Question: When I am developing my ASP.Net App, the following error was displayed.
> Error CS0266
Cannot convert implicitly a type 'System.Linq.IQueryable' into 'Microsoft.EntityFrameworkCore.Query.IIncludableQueryable' There is an explicit conversion (check if you lack a cast) urlapp12 C:\Users\mjkpt\source\repos\teststage\urlapp12\urlapp12\Controllers\TagsController.cs 37 active

't.Urlid' and 'Urlid' are both 'int'.
The code including the error is the following:
'''
//int id, [Bind("BlogId,Userid,Url,Title")] Blog blog
// GET: Tags
// public async Task<IActionResult> Index()
public async Task<IActionResult> Index(int id, [Bind("Urlid,Userid,UrlStr,Title")] Url blog, int Urlid)
{
/*
return View(await _context.Tag.ToListAsync());
*/
var blogging02Context = _context.Tag.Include(t => t.Blog);
if (!string.IsNullOrEmpty(Urlid.ToString()))
{
blogging02Context = blogging02Context.Where(t => t.Urlid == Urlid);
}
ViewBag.Urlid = Urlid;
return View(await blogging02Context.ToListAsync());
// return View (await _context.Tag.ToListAsync());
}
'''
The 'Url' model is the following:
'''
using System;
using System.Collections.Generic;
using System.ComponentModel.DataAnnotations;
namespace urlapp12.Models
{
public partial class Url
{
public Url()
{
Post = new HashSet<Post>();
}
[Key]
public int Urlid { get; set; }
public string UserId { get; set; }
public string UrlStr { get; set; }
public string Title { get; set; }
public string CreatedBy { get; set; }
public string CreatedBy_UserName { get; set; }
[System.ComponentModel.DataAnnotations.Schema.Column(TypeName = "datetime2")]
public DateTime CreatedAt_UtcDt { get; set; }
[System.ComponentModel.DataAnnotations.Schema.Column(TypeName = "datetime2")]
public DateTime CreatedAt_LocalDt { get; set; }
public string LastUpdatedBy { get; set; }
public string LastUpdatedBy_UserName { get; set; }
[System.ComponentModel.DataAnnotations.Schema.Column(TypeName = "datetime2")]
public DateTime LastUpdatedAt_UtcDt { get; set; }
[System.ComponentModel.DataAnnotations.Schema.Column(TypeName = "datetime2")]
public DateTime LastUpdatedAt_LocalDt { get; set; }
public virtual ICollection<Tag> Tag { get; set; }
public virtual ICollection<BlogIUDSqlHistory> BlogIUDSqlHistory { get; set; }
public ICollection<Post> Post { get; set; }
/*
public List<Tag> Tag { get; set; }
public List<Post> Post { get; set; }
*/
}
}
'''
The 'Tag' model is the following:
'''
using System;
using System.Collections.Generic;
using System.ComponentModel.DataAnnotations;
using System.Linq;
using System.Threading.Tasks;
namespace urlapp12.Models
{
public class Tag
{
[Key]
public int TagId { get; set; }
public int DispOrderNbr { get; set; }
public string tagItem { get; set; }
public int Urlid { get; set; }
public string CreatedBy { get; set; }
public string CreatedBy_UserName { get; set; }
[System.ComponentModel.DataAnnotations.Schema.Column(TypeName = "datetime2")]
public DateTime CreatedAt_UtcDt { get; set; }
[System.ComponentModel.DataAnnotations.Schema.Column(TypeName = "datetime2")]
public DateTime CreatedAt_LocalDt { get; set; }
public string LastUpdatedBy { get; set; }
public string LastUpdatedBy_UserName { get; set; }
[System.ComponentModel.DataAnnotations.Schema.Column(TypeName = "datetime2")]
public DateTime LastUpdatedAt_UtcDt { get; set; }
[System.ComponentModel.DataAnnotations.Schema.Column(TypeName = "datetime2")]
public DateTime LastUpdatedAt_LocalDt { get; set; }
[System.ComponentModel.DataAnnotations.Schema.ForeignKey("Urlid")]
public Url Blog { get; set; }
}
}
'''
(2018-05-19 18:17 add)
I have tried Mohsin Mehmood code, and unfortunately other errors occured.
> Error CS0266 Cannot cast implicitly Type
'System.Linq.IQueryable' into
'Microsoft.EntityFrameworkCore.DbSet'. There is
an explicit cast. (Are you missing cast?)
C:\Users\mjkpt\source\repos\teststage\urlapp12\urlapp12\Controllers\TagsController.cs 45 ActiveError CS0266 Cannot cast implicitly Type
'Microsoft.EntityFrameworkCore.Query.IIncludableQueryable' into
'Microsoft.EntityFrameworkCore.DbSet'. There is
an explicit cast. (Are you missing cast?)
C:\Users\mjkpt\source\repos\teststage\urlapp12\urlapp12\Controllers\TagsController.cs 45 Active
(2018-05-19 18:43 Added)
Thank you very much user1672994
:It was necessary to make a little change like the following, but it is not a big problem:
'''
var blogging02Context = _context.Tag.Include(t => t.Blog).Where(t => t.Urlid == Urlid));
'''
'''
var blogging02Context = _context.Tag.Include(t => t.Blog).Where(t => t.Urlid == Urlid);
'''
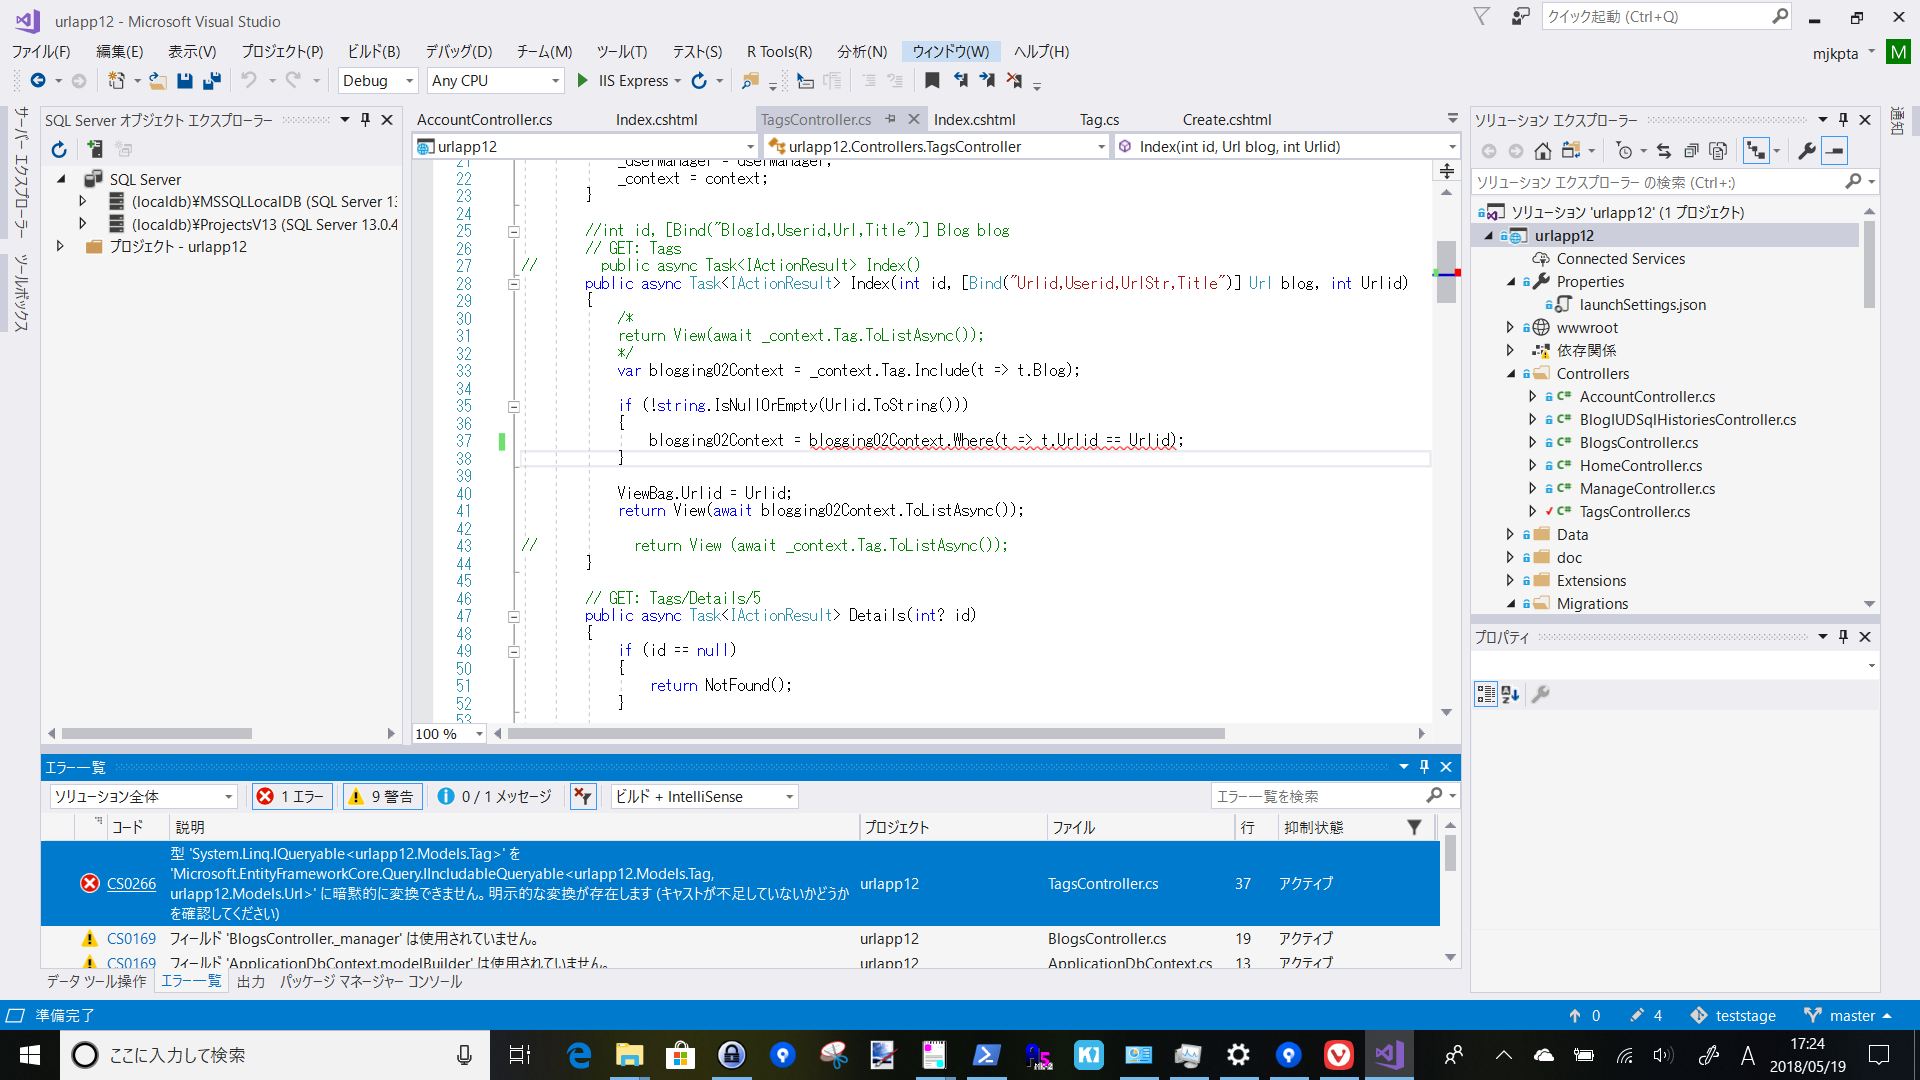
Answer: The compile time error is correct as at the first line you have defined the 'var blogging02Context' to '_context.Tag.Include(....'; This 'Include' method returns 'Microsoft.EntityFrameworkCore.Query.IIncludableQueryable' type. Later, you are adding 'where' clause on the 'blogging02Context' which returns 'System.Linq.IQueryable'.
You can update the code with follows:
, Another point 'Urlid' is defined as 'int' so this statement 'if (!string.IsNullOrEmpty(Urlid.ToString()))' will never be false; as default value of 'int' would be . and '0.ToString()' will be "0".
'''
public async Task<IActionResult> Index(int id,
[Bind("Urlid,Userid,UrlStr,Title")] Url blog, int Urlid)
{
var blogging02Context = _context.Tag.Include(t => t.Blog).Where(t => t.Urlid == Urlid));
ViewBag.Urlid = Urlid;
return View(await blogging02Context.ToListAsync());
}
'''